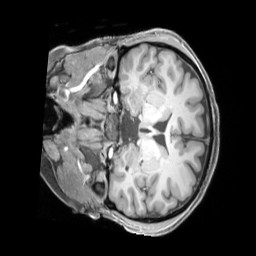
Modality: T1w
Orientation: coronal
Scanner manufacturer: siemens
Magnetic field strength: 3 T
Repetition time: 2.3 s
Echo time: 0.00226 s